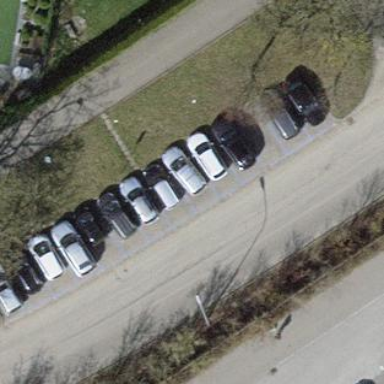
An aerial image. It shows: Street-side parking area.